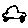
Label: car